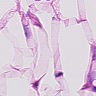
Metastatic tissue present: no